Question: I have created an Android App that uses Google Maps. I am using Eclipse and the activity layout xml is as follows.
'''
<?xml version="1.0" encoding="utf-8"?>
<LinearLayout xmlns:android="http://schemas.android.com/apk/res/android"
android:layout_width="match_parent"
android:layout_height="match_parent"
android:orientation="vertical" >
<fragment
android:name="com.google.android.gms.maps.SupportMapFragment"
android:id="@+id/map"
android:layout_width="match_parent"
android:layout_height="match_parent" />
</LinearLayout>
'''
And here is the Activity class
'''
@SuppressLint("ShowToast")
public class MapViewActivity extends FragmentActivity {
static LatLng currentLatLng;
LatLng currentLocation;
private GoogleMap map;
boolean firstPass = true;
double currentLat;
double currentlong;
@Override
protected void onCreate(Bundle savedInstanceState) {
super.onCreate(savedInstanceState);
setContentView(R.layout.activity_map_view);
showCurrentLocationOnMap();
try {
showSheltersAndFuelStops();
} catch (IOException e) {
// TODO Auto-generated catch block
e.printStackTrace();
}
}
//This will change when SQL connection string is implemented.
private void showSheltersAndFuelStops() throws IOException {
List<McDonalds> mcdList = new ArrayList<McDonalds>();
List<Subway> subwayList = new ArrayList<Subway>();
String subwayRoswell1 = "1307 N Main St, Roswell, NM, 88203";
String subwayRoswell2 = "1701 W Second St, Roswell, NM, 88201";
String subwayLC1 = "2001 E Lohman, Las Cruces, NM, 88001";
String subwayLC2 = "2821 N Telshor, Las Cruces, NM 88011";
String mcdonaldsRoswell1 = "720 N Main St, Roswell, NM, 88201";
String mcdonaldsRoswell2 = "1804 S Main St, Roswell, NM, 88203";
String mcdonaldsLC1 = "4810 Mesa Grande, Las Cruces, NM, 88012";
String mcdonaldsLC2 = "571 Walton Blvd, Las Cruces, NM, 88001";
Subway subway = new Subway(" 1307 N Main St, Roswell, NM, 88203", 1.58, 8.0);
subwayList.add(subway);
Subway subway1 = new Subway(" 1701 W Second St, Roswell, NM, 88201", 2.47, 12.0);
subwayList.add(subway1);
Subway subsLC = new Subway(" 2001 E Lohman, Las Cruces, NM, 88001", 147.99, 185.0);
subwayList.add(subsLC);
Subway subsLC1 = new Subway(" 2821 N Telshor Drive, Las Cruces, NM, 88011", 147.12, 200.0);
subwayList.add(subsLC1);
McDonalds mcdonalds = new McDonalds(" 720 N Main St, Roswell, NM, 88201", 1.08, 8.0);
mcdList.add(mcdonalds);
McDonalds mcdonalds1 = new McDonalds(" 1804 S Main St, Roswell, NM, 88203", 2.9, 12.0);
mcdList.add(mcdonalds1);
McDonalds mcdonaldslc = new McDonalds(" 4810 Mesa Grande, Las Cruces, NM, 88012", 143.2, 185.0);
mcdList.add(mcdonaldslc);
McDonalds mcdonaldslc1 = new McDonalds(" 571 Walton Blvd, Las Cruces, NM, 88001", 147.62, 200.0);
mcdList.add(mcdonaldslc1);
showFuelStops(subwayRoswell1);
showFuelStops(subwayRoswell2);
showFuelStops(subwayLC1);
showFuelStops(subwayLC2);
showShelters(mcdonaldsRoswell1);
showShelters(mcdonaldsRoswell2);
showShelters(mcdonaldsLC1);
showShelters(mcdonaldsLC2);
}
private void showFuelStops(String location) throws IOException{
Geocoder geocoder = new Geocoder(this, Locale.getDefault());
List<Address> addresses;
addresses = geocoder.getFromLocationName(location, 1);
if(addresses.size() > 0) {
BitmapDescriptor subwayBitmapDescriptor = BitmapDescriptorFactory.fromResource(R.drawable.fillingstation);
currentLat= addresses.get(0).getLatitude();
currentlong= addresses.get(0).getLongitude();
LatLng subLoc = new LatLng(currentLat, currentlong);
Marker fuelMarker = map.addMarker(new MarkerOptions().position(subLoc).icon(subwayBitmapDescriptor).title("Subway, " + location));
}
}
private void showShelters(String location) throws IOException{
Geocoder geocoder = new Geocoder(this, Locale.getDefault());
List<Address> addresses;
addresses = geocoder.getFromLocationName(location, 1);
if(addresses.size() > 0) {
BitmapDescriptor subwayBitmapDescriptor = BitmapDescriptorFactory.fromResource(R.drawable.shelter);
double latitude= addresses.get(0).getLatitude();
double longitude= addresses.get(0).getLongitude();
LatLng subLoc = new LatLng(latitude, longitude);
Marker hamburg = map.addMarker(new MarkerOptions().position(subLoc).icon(subwayBitmapDescriptor).title("McDonalds, " + location));
}
}
private void showCurrentLocationOnMap(){
LocationManager lm = (LocationManager) getSystemService(Context.LOCATION_SERVICE);
SupportMapFragment mf= (SupportMapFragment)getSupportFragmentManager().findFragmentById(R.id.map);
map = mf.getMap();
//map = ((MapFragment) getFragmentManager().findFragmentById(R.id.map)).getMap();
LocationListener ll = new Mylocationlistener();
boolean isGPS = lm.isProviderEnabled(LocationManager.GPS_PROVIDER);
if (!isGPS){
Intent intent = new Intent("android.location.GPS_ENABLED_CHANGE");
intent.putExtra("enabled", true);
sendBroadcast(intent);
}
lm.requestLocationUpdates(LocationManager.GPS_PROVIDER, 10000, 10, ll);
}
@Override
public boolean onCreateOptionsMenu(Menu menu) {
// Inflate the menu; this adds items to the action bar if it is present.
getMenuInflater().inflate(R.menu.map_view, menu);
return true;
}
/**
*Mylocationlistener class will give the current GPS location
*with the help of Location Listener interface
*/
private class Mylocationlistener implements LocationListener {
private boolean zoomed = false;
@Override
public void onLocationChanged(Location location) {
if (location != null) {
// ---Get current location latitude, longitude---
Log.d("LOCATION CHANGED", location.getLatitude() + "");
Log.d("LOCATION CHANGED", location.getLongitude() + "");
currentLocation = new LatLng(location.getLatitude(), location.getLongitude());
currentLatLng = new LatLng(location.getLatitude(), location.getLongitude());
Marker currentLocationMarker = map.addMarker(new MarkerOptions().position(currentLocation).title("Current Location"));
// Move the camera instantly to hamburg with a zoom of 15.
map.moveCamera(CameraUpdateFactory.newLatLngZoom(currentLatLng, 15));
// Zoom in, animating the camera.
if (!zoomed) {
map.animateCamera(CameraUpdateFactory.zoomTo(12), 2000, null);
zoomed = true;
}
if (!firstPass){
currentLocationMarker.remove();
}
firstPass = false;
Toast.makeText(MapViewActivity.this,"Latitude = "+
location.getLatitude() + "" +"Longitude = "+ location.getLongitude(),
Toast.LENGTH_LONG).show();
} else {
//MapViewActivity.this.startActivity(new Intent(MapViewActivity.this, NoGPSLocActivity.class));
}
}
@Override
public void onProviderDisabled(String provider) {
}
@Override
public void onProviderEnabled(String provider) {
}
@Override
public void onStatusChanged(String provider, int status, Bundle extras) {
}
}
'''
}
When I run this on other versions of Android the App runs fine but on a Target of Android 2.3.4 I get this fatal exception.

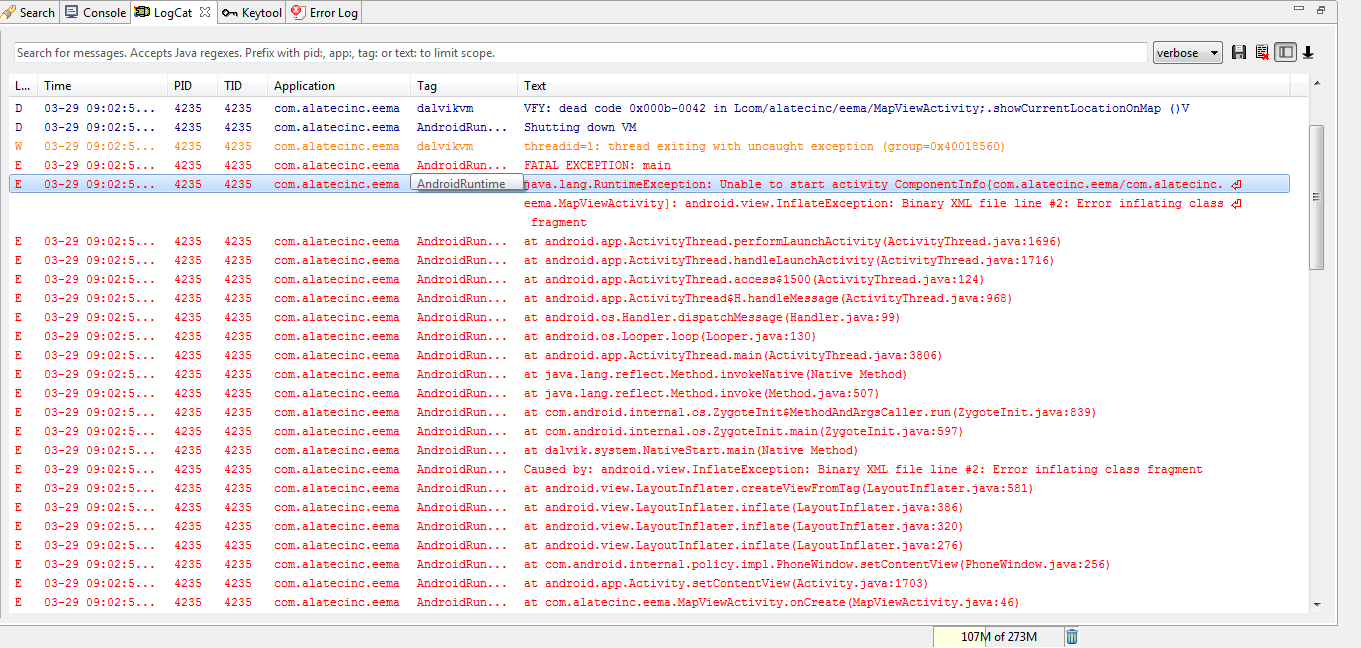
Answer: You are getting an error because you trying to use a 'Fragment' on a Android system that don't supports 'Fragment's out of the box. to enable fragment support for this version of OS, you have to add a referece from your project to the 'google-support-v4' library. and use the 'SupportMapFragment' object in your xml instead of 'MapFragment'. you activity would have to extend 'FragmentActvitiy' and not an ordinery 'Activity' as it's probably does now.
You can read more on how to add a 'Google Map API V2' to you application with support for erliear OS versions in a blog post I wrote:
<URL>
Please make sure that the following 3 selected jar files'(red)' are located in your Android Dependencies folder '(green)':